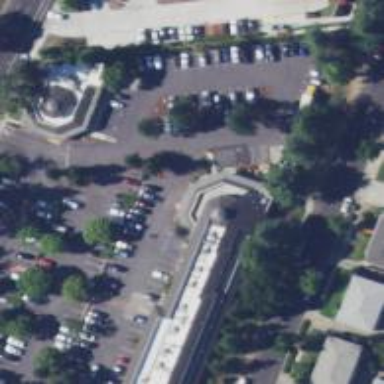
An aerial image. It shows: Asphalt parking space.